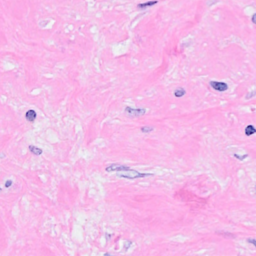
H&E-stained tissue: Breast